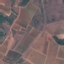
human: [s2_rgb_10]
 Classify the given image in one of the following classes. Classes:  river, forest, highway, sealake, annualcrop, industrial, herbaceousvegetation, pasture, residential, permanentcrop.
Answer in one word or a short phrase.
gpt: PermanentCrop